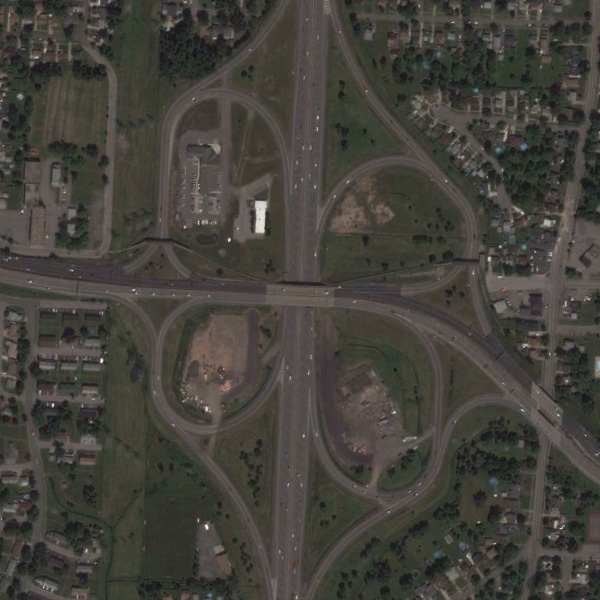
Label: Viaduct